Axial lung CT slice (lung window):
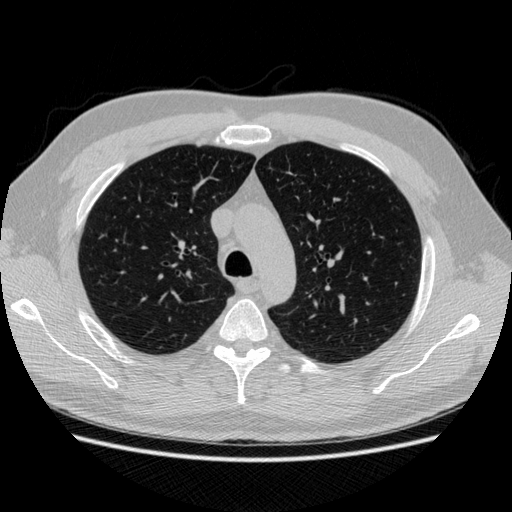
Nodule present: no